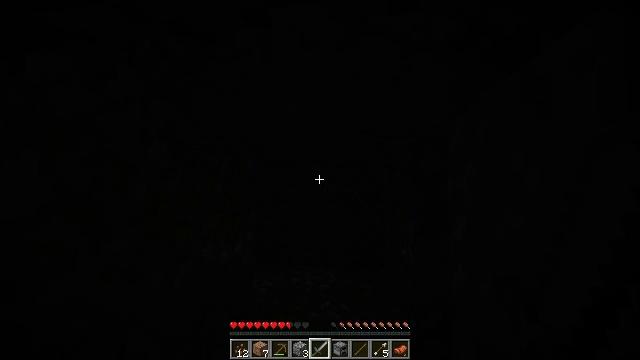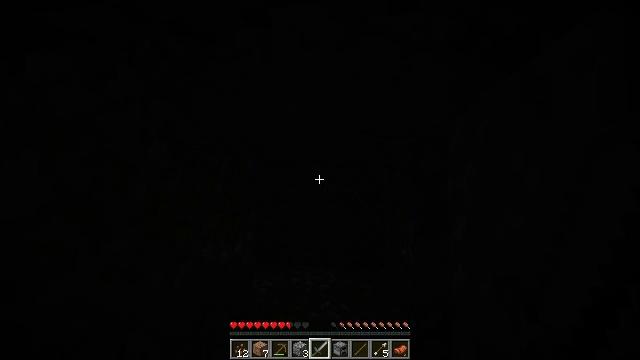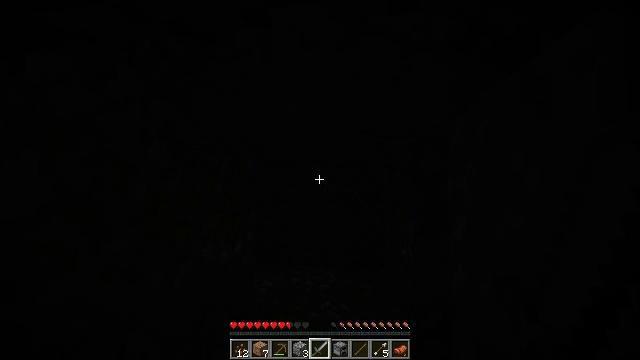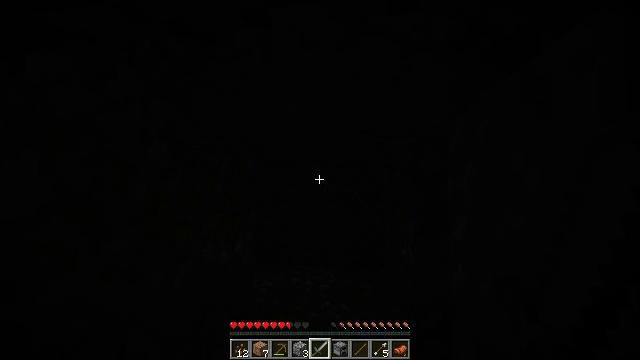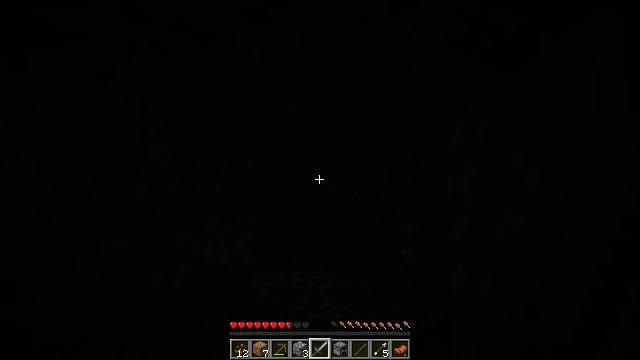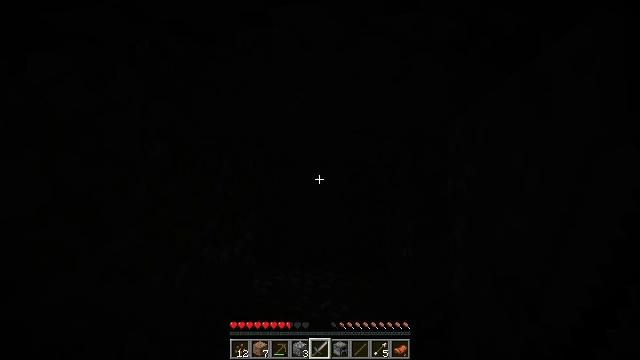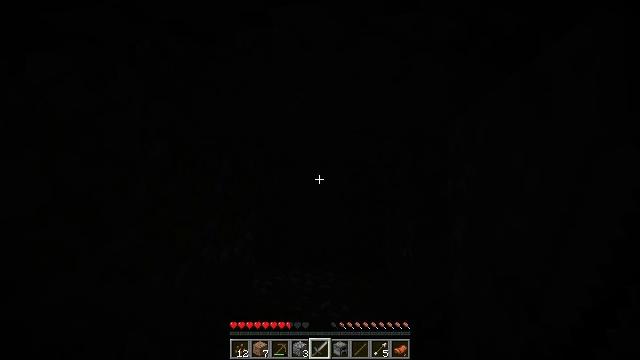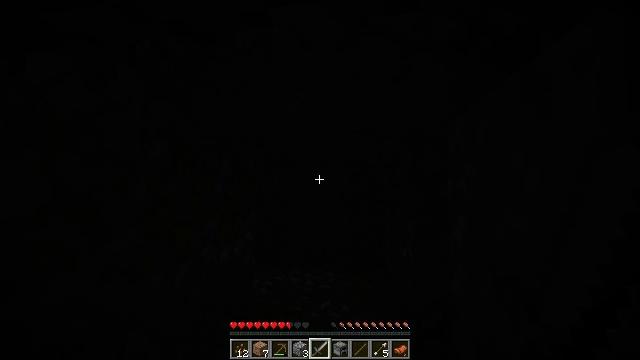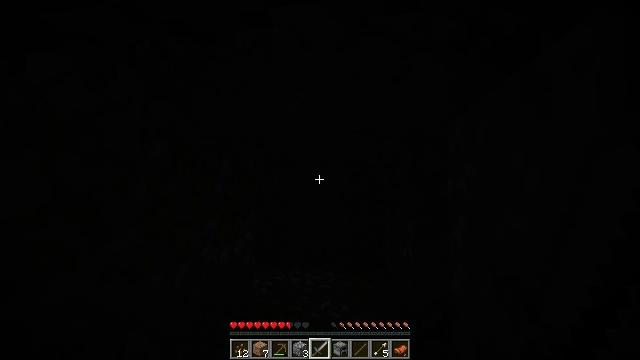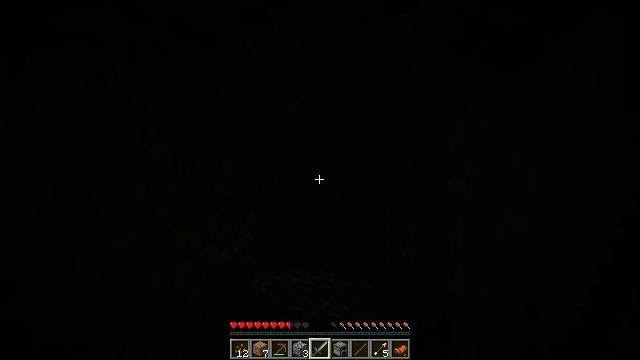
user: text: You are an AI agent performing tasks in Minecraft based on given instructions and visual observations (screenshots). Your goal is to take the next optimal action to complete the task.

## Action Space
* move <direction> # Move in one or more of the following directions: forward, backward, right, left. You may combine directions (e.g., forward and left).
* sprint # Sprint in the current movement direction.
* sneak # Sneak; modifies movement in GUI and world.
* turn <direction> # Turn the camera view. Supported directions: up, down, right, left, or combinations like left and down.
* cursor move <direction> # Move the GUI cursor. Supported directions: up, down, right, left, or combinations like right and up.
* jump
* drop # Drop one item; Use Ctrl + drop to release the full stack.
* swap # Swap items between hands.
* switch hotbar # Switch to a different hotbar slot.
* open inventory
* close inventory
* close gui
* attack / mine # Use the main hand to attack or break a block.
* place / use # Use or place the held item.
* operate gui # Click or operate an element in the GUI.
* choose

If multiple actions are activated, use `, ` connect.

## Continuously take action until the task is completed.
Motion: motion action
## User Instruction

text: Retrieve vines from walls or cliffs.
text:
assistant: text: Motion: no_op
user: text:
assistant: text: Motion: no_op
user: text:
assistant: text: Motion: no_op
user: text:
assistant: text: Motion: no_op
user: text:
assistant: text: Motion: no_op
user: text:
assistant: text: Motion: no_op
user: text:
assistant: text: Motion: no_op
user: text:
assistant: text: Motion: no_op
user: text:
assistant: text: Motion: no_op
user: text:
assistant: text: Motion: no_op
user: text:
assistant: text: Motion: no_op
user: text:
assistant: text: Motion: no_op
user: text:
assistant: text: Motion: no_op
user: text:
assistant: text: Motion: no_op
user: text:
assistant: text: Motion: no_op
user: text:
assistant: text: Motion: no_op
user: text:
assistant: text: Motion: no_op
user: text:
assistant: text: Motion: no_op
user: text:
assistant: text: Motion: no_op
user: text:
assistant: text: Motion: no_op
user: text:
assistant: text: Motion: no_op
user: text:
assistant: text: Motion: no_op
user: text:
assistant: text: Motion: no_op
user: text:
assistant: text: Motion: no_op
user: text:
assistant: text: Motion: no_op
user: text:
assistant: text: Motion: no_op
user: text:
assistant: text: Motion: no_op
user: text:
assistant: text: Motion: no_op
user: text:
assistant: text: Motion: no_op
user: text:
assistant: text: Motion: no_op